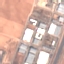
Label: Industrial